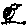
Label: bird